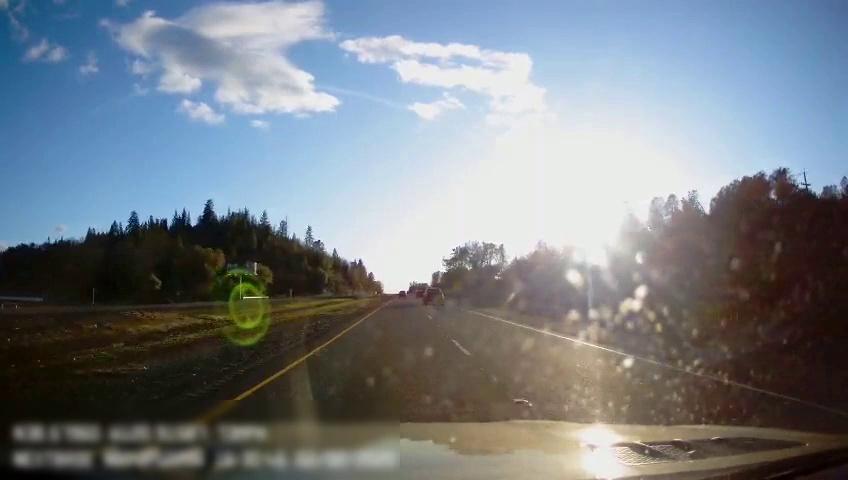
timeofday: Day
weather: Sunny
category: Drivable Space
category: Vehicles | Truck
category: Lanes | Current Lane
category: Lanes | Current Lane
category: Lanes | Alternate Lane